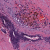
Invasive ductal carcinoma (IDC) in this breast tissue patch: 0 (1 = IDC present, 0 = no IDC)